Aerial crown-view tile of a tropical tree (Barro Colorado Island, Panama), acquired 20250317:
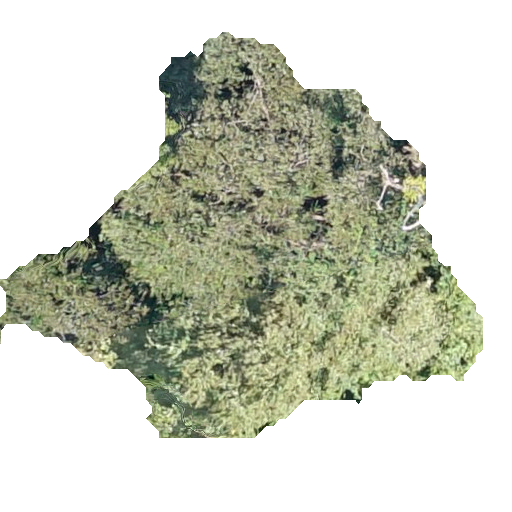
Species: Luehea seemannii
GBIF accepted scientific name: Luehea seemannii
Crown area: 167.024 m²